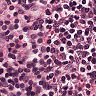
Metastatic tissue present: no